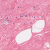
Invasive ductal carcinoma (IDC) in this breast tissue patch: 0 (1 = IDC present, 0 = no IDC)